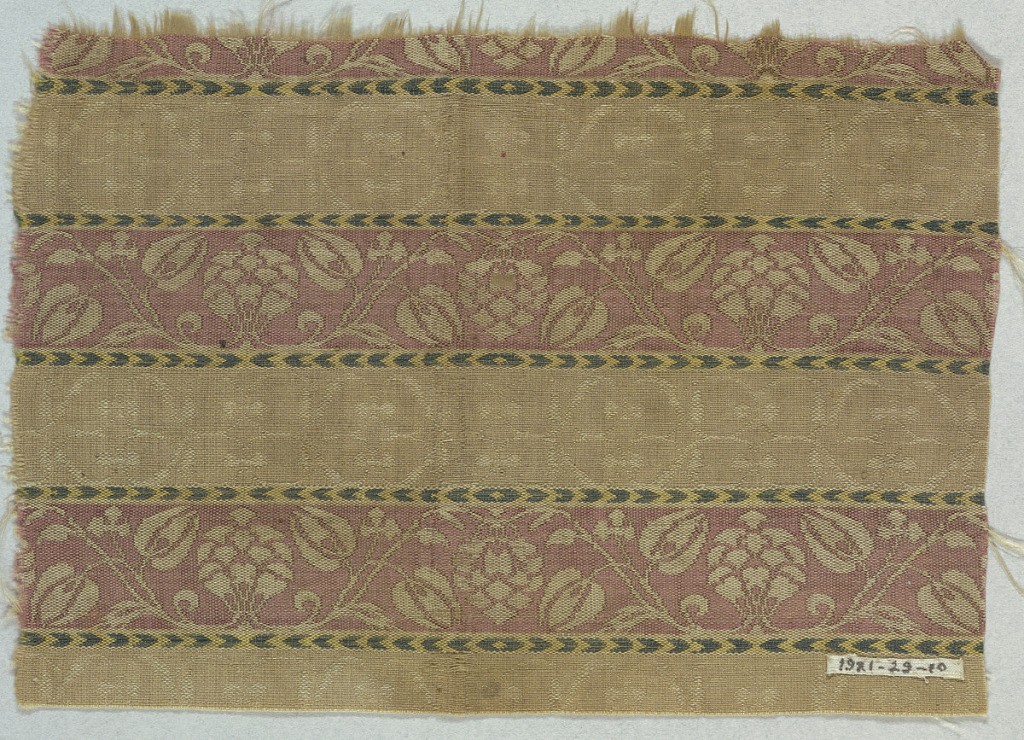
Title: Fragment
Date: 18th century
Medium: linen, silk Technique: plain compound weave with supplementary weft
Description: Fragment with horizontal stripes of off-white and purple. Off-white stripes are brocaded with the same color in a linear pattern suggesting delicate quatrafoils. Purple stripes have a white leafy vine and artichoke-like pattern. Green and yellow herringbone outlines the purple stripes.